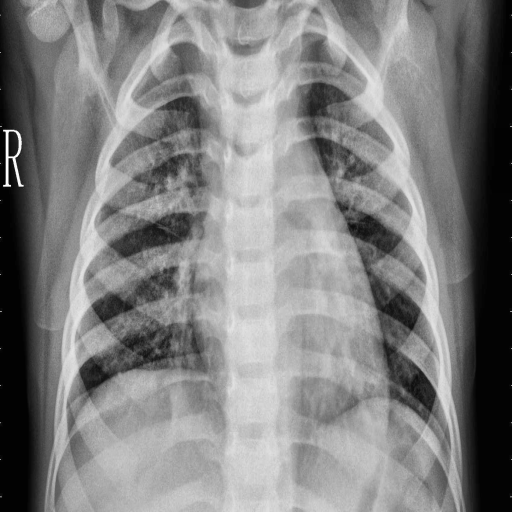
Finding: PNEUMONIA